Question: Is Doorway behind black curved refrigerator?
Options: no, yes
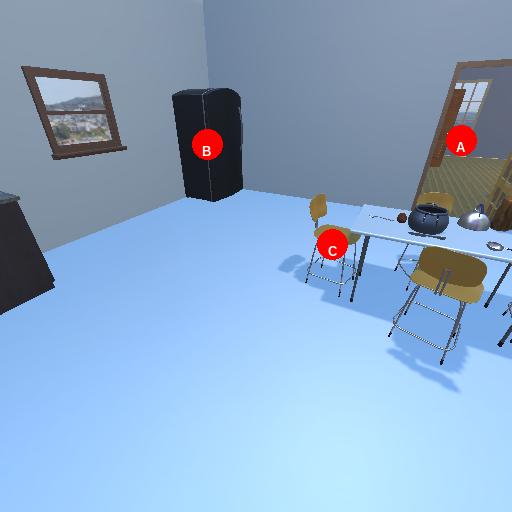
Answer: no